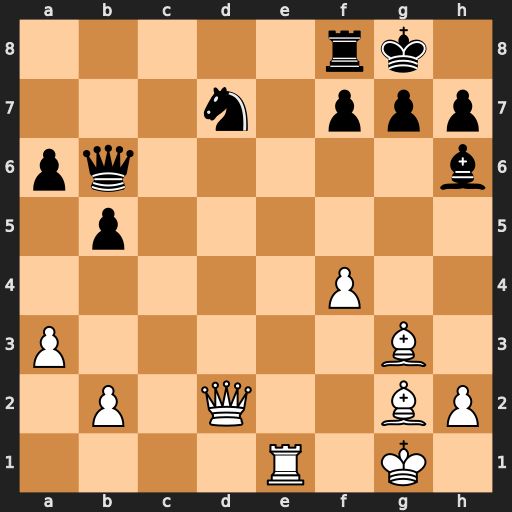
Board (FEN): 5rk1/3n1ppp/pq5b/1p6/5P2/P5B1/1P1Q2BP/4R1K1
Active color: w
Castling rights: -
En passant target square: -
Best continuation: Bf2 Qc7 Re7